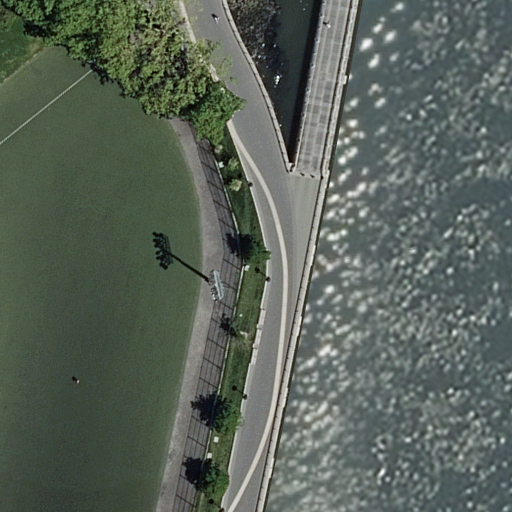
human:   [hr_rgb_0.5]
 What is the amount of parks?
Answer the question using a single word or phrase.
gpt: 1

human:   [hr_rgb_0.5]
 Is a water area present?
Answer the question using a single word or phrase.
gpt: yes

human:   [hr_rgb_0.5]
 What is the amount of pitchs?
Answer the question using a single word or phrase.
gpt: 1

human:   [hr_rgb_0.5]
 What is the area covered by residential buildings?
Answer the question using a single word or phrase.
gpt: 0m2

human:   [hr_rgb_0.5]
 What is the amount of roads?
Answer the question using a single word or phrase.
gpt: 3

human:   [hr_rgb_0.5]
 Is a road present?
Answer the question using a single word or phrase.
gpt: yes

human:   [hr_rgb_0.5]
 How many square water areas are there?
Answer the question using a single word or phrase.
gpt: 0

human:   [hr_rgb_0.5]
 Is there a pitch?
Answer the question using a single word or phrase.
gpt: yes

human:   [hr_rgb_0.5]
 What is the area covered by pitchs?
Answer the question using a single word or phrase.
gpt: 20m2

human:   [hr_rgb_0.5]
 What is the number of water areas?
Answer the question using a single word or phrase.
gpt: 1

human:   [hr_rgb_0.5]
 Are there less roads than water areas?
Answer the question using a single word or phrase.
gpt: no

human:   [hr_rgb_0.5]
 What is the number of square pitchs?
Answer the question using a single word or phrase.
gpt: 0

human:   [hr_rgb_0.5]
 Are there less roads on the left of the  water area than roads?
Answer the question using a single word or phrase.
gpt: no

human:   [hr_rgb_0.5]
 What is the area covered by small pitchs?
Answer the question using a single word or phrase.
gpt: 20m2

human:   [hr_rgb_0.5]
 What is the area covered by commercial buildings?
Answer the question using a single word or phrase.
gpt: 0m2

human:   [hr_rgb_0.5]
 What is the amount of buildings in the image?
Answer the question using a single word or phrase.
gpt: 0

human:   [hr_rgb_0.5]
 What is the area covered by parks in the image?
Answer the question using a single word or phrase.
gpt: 6473m2

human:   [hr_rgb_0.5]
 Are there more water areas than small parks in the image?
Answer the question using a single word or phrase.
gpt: yes

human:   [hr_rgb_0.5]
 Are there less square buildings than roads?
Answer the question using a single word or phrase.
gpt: yes

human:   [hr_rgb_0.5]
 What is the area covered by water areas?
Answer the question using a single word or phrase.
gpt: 4789m2

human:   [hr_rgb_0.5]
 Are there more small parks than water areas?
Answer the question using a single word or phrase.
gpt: no

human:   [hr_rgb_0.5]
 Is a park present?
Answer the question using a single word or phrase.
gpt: yes

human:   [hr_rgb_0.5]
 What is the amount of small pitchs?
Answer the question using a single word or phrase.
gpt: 1

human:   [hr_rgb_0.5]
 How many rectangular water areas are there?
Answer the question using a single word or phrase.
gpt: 0

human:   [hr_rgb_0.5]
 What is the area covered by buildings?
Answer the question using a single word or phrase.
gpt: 0m2

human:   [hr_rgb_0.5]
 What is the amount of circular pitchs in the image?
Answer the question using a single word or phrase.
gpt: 0

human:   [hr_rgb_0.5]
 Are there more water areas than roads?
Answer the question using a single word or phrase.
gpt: no

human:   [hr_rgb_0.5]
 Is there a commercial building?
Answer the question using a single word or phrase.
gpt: no

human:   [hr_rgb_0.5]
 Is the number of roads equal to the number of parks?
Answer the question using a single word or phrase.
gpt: no

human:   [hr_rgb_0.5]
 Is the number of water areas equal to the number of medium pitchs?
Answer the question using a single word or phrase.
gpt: no

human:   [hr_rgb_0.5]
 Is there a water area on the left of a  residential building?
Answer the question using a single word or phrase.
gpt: no

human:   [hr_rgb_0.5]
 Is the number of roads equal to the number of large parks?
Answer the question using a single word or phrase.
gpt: no

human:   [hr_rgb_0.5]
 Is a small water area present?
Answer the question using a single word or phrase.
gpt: no

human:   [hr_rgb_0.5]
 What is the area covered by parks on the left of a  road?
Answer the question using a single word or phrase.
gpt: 6473m2

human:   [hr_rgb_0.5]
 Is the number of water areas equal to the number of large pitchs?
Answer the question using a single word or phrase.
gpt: no

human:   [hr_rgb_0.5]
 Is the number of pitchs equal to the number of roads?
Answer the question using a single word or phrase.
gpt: no

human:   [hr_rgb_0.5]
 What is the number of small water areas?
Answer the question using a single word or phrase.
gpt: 0

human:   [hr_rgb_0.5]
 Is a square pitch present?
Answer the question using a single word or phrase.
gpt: no

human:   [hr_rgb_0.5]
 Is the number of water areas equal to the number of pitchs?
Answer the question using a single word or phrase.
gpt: yes

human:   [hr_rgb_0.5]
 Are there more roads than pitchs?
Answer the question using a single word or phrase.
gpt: yes

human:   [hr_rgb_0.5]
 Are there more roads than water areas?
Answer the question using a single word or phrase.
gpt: yes

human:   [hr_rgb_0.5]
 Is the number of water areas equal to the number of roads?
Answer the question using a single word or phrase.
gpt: no

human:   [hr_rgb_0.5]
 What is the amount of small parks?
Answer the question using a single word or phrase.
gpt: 0

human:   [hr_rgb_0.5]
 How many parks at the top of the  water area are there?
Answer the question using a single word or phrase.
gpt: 0

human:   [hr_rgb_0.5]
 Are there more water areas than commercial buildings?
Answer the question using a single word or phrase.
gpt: yes

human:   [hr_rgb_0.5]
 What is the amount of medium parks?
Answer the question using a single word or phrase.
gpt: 0

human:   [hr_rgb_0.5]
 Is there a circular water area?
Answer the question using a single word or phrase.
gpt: no

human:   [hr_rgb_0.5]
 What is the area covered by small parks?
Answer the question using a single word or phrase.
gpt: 0m2

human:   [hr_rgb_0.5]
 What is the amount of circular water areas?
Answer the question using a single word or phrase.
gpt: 0

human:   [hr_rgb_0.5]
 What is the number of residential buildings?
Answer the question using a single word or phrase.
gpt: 0

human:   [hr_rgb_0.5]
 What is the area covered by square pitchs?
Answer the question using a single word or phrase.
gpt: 0m2

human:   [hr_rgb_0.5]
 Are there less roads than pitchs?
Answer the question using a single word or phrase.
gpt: no

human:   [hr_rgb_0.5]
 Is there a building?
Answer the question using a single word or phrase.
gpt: no

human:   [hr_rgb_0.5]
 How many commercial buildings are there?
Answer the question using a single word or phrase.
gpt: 0

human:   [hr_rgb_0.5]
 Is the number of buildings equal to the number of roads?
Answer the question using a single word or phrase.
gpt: no

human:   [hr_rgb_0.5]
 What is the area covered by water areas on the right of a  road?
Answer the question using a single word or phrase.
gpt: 0m2

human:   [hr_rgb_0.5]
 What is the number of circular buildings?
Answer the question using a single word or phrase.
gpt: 0

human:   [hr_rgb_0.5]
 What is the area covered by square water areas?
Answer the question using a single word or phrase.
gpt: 0m2

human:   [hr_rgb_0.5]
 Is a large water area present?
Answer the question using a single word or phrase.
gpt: yes

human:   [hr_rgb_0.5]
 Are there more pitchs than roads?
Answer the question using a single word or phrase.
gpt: no

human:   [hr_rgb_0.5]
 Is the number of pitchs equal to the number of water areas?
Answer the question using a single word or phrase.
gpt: yes

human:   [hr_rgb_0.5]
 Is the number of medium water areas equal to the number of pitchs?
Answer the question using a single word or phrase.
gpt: no

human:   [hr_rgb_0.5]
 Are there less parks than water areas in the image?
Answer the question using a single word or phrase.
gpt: no

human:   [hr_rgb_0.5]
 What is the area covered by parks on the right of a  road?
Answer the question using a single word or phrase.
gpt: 0m2